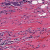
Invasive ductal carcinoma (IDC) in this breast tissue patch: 0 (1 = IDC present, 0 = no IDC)